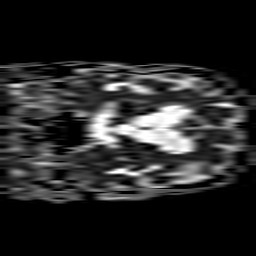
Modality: ADC
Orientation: coronal
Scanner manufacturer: philips
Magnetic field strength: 3 T
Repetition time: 3.08 s
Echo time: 0.076 s